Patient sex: M
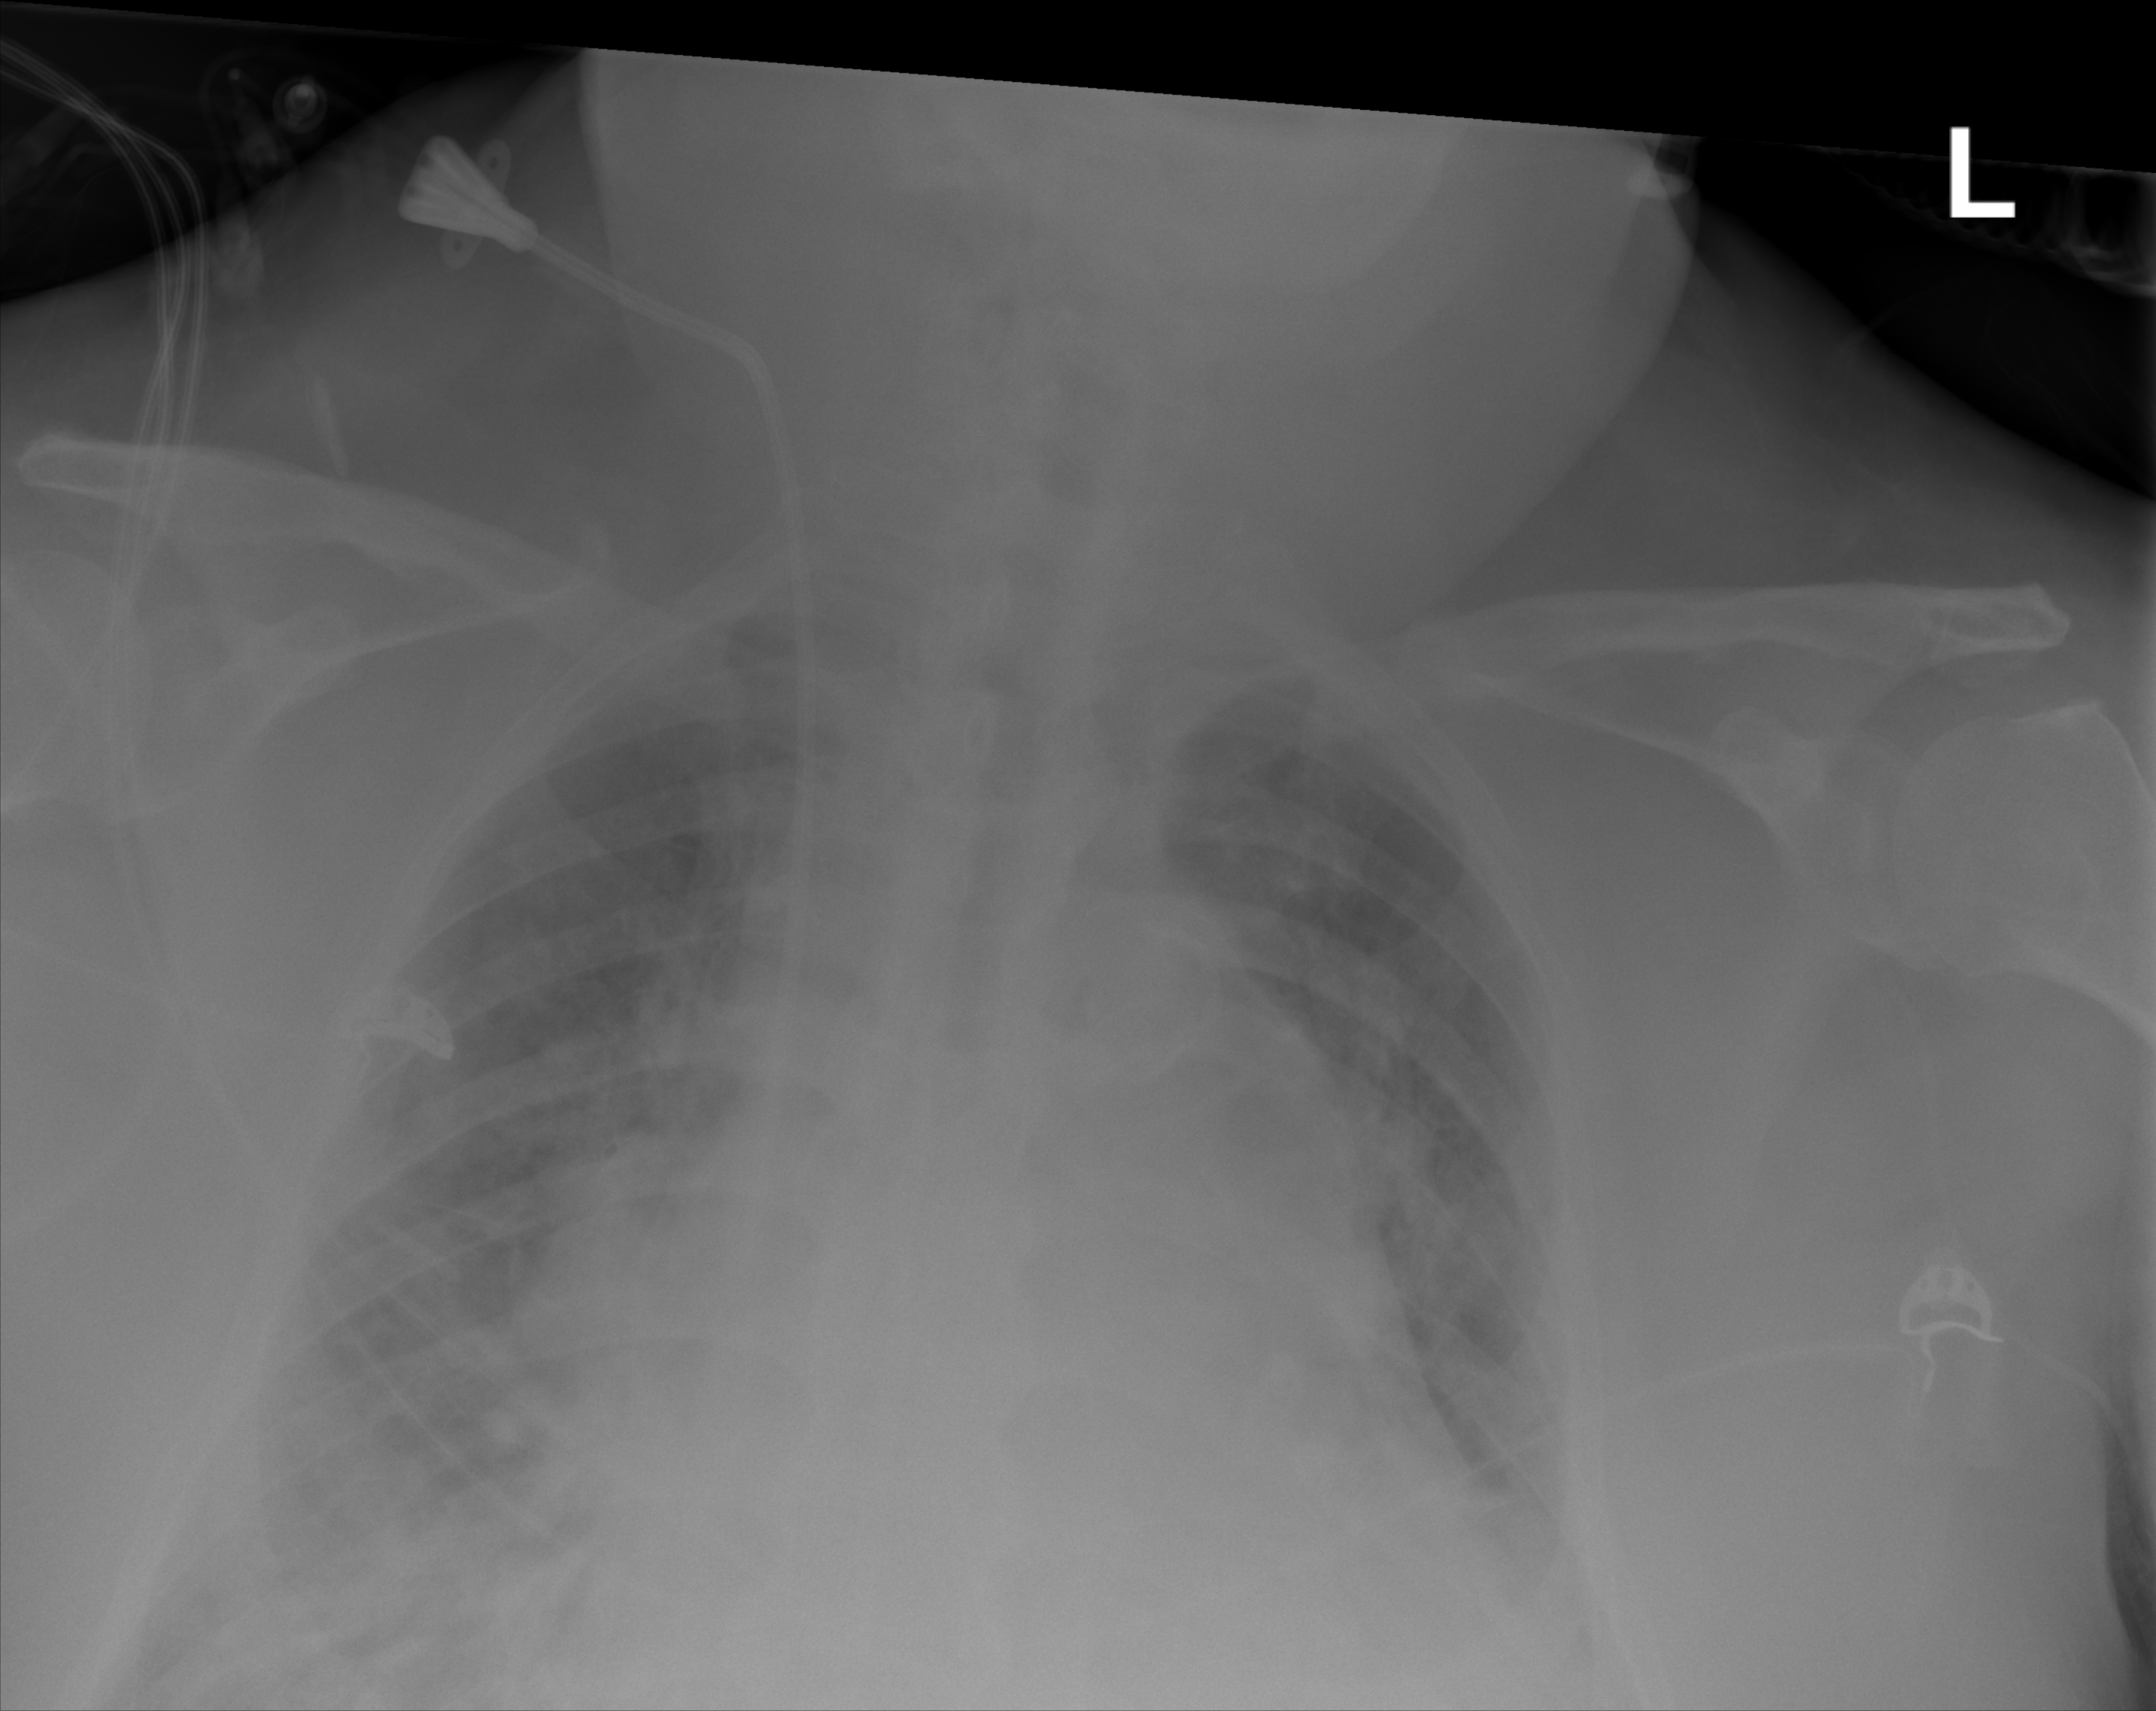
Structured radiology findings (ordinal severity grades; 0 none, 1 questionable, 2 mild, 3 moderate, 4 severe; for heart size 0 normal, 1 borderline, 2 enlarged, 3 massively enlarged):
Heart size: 2
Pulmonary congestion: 2
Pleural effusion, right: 1
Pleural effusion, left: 2
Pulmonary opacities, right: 1
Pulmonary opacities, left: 1
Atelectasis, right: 2
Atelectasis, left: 2